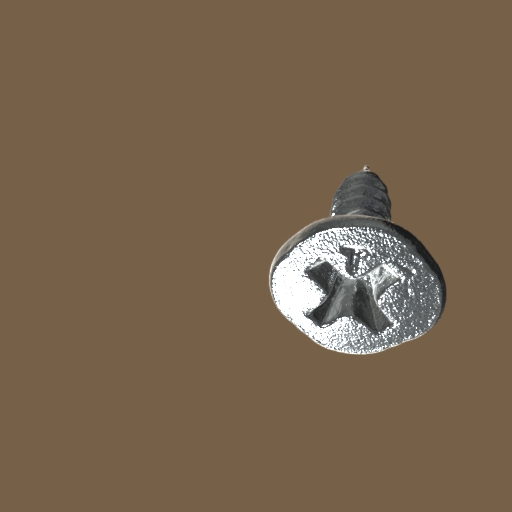
Label: screw